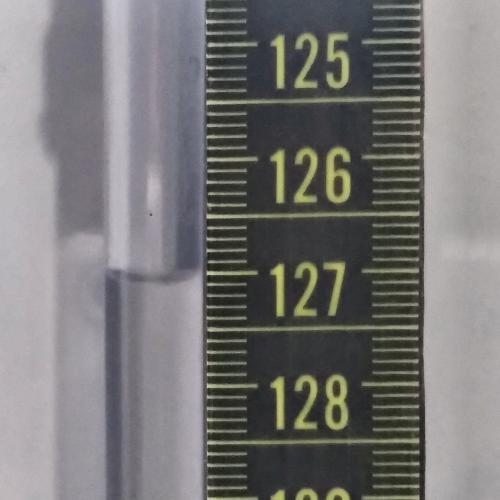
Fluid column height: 127.0 cm